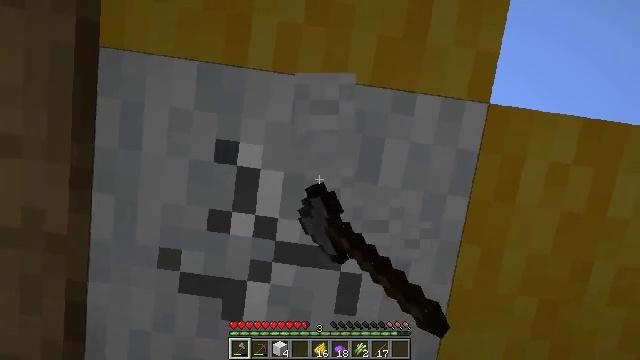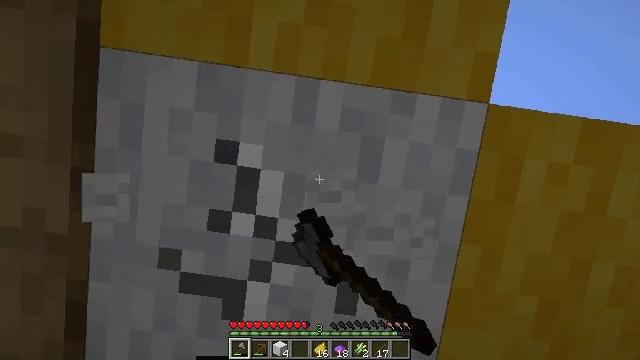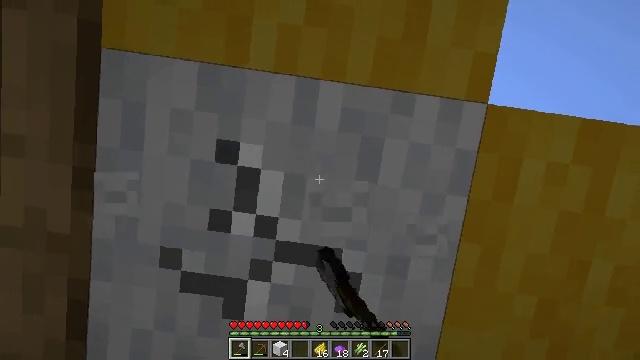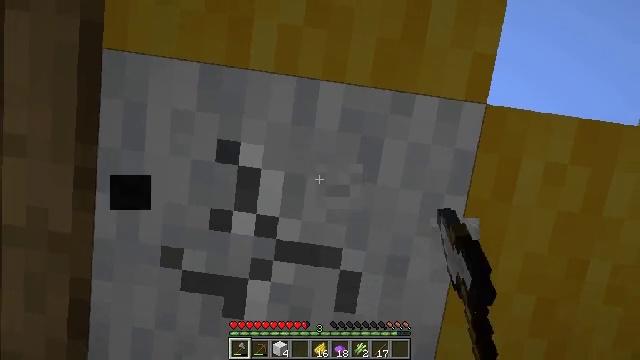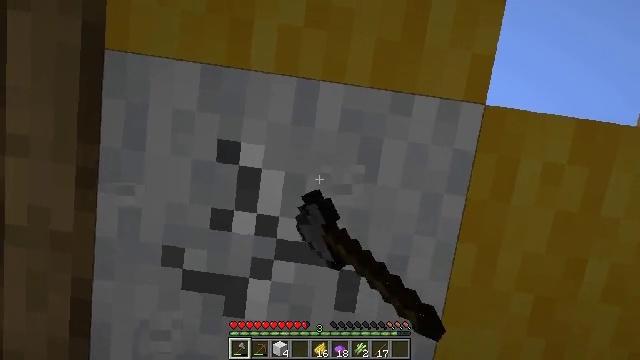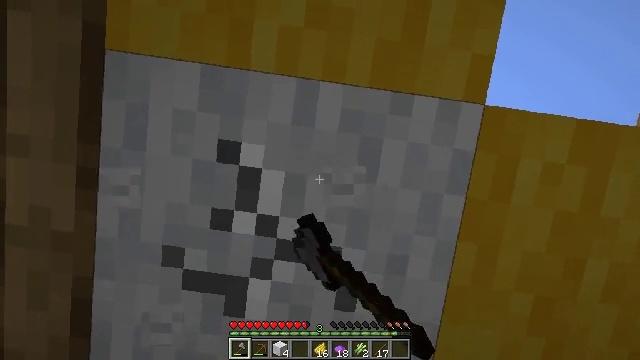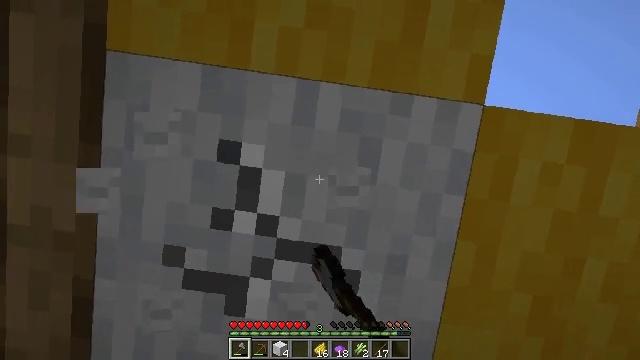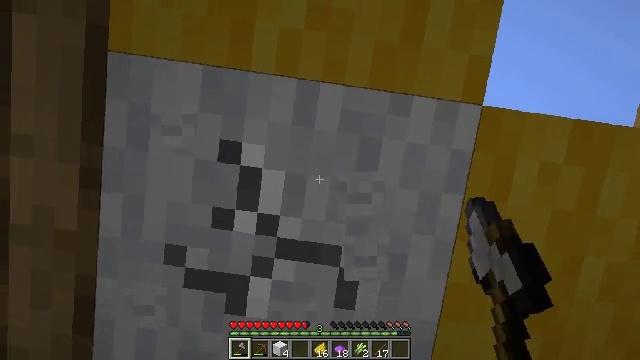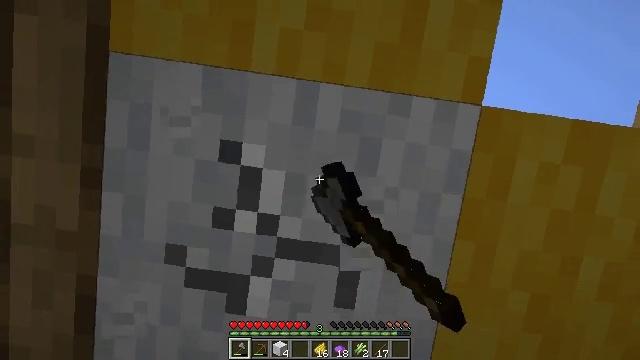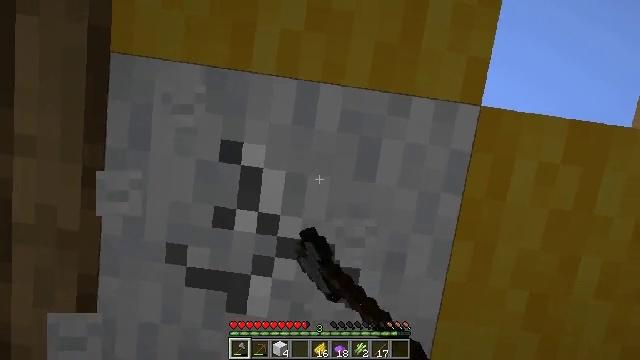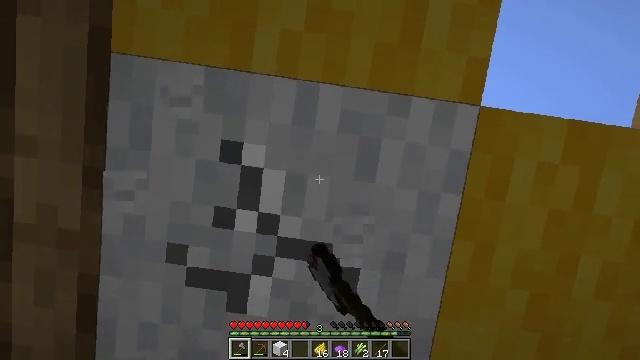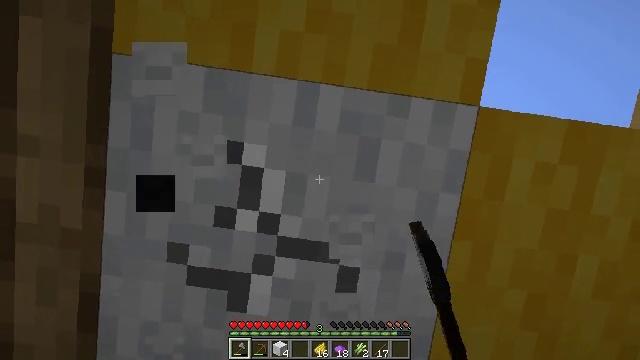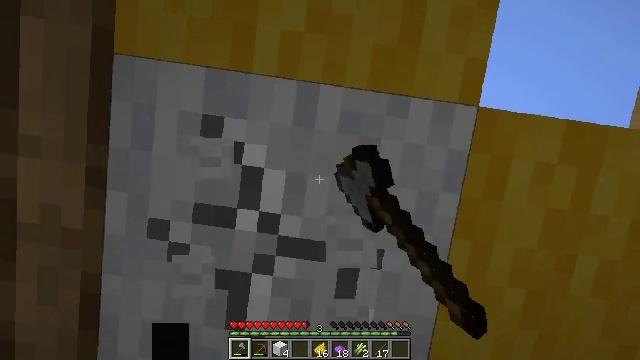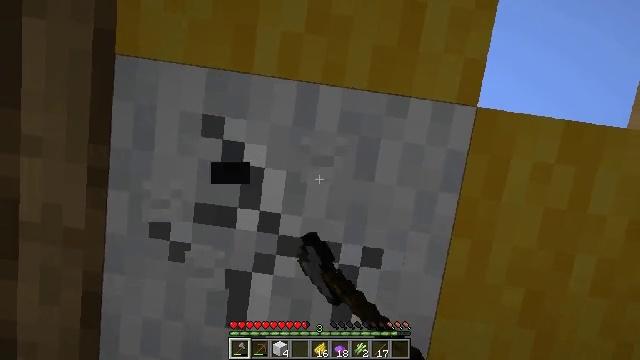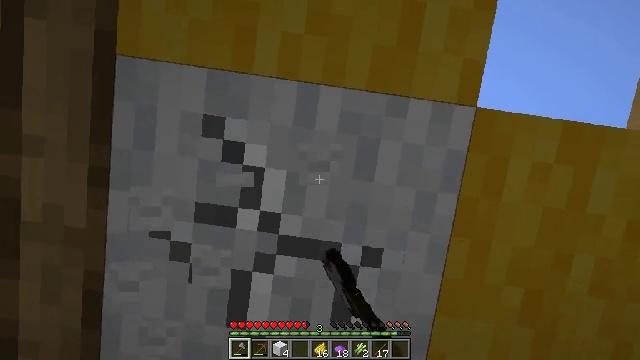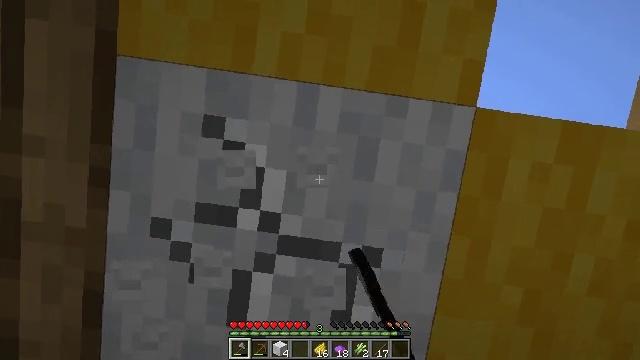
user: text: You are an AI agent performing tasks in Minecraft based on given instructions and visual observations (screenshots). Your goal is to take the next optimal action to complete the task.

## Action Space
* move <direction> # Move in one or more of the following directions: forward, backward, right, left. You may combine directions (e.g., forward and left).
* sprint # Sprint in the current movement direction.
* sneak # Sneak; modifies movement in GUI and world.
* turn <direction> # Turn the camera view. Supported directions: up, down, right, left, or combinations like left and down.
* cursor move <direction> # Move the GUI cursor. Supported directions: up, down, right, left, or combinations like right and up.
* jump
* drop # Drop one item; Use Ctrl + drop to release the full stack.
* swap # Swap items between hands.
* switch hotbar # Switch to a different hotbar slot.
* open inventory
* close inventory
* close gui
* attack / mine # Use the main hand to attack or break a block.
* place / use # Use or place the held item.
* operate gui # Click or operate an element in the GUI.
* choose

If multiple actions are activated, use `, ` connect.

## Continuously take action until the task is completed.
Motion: motion action
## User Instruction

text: Gather white wool from a build.
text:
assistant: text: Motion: attack / mine
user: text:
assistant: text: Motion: attack / mine
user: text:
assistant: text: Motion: attack / mine
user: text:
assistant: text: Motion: attack / mine
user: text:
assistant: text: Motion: attack / mine
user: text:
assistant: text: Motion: attack / mine
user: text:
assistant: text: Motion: attack / mine
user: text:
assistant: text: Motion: attack / mine
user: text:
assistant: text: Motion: attack / mine
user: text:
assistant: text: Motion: attack / mine
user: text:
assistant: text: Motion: attack / mine
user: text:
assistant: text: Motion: attack / mine
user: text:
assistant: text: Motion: attack / mine
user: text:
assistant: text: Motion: attack / mine
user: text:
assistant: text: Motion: attack / mine
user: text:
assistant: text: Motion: attack / mine
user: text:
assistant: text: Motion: attack / mine
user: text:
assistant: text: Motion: attack / mine
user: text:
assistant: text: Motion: attack / mine
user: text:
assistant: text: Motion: attack / mine
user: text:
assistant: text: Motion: attack / mine
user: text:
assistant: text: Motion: attack / mine
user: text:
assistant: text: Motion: attack / mine
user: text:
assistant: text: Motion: attack / mine
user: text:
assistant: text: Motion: attack / mine
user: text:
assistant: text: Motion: attack / mine
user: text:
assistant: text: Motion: attack / mine
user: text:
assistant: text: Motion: attack / mine
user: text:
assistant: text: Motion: attack / mine
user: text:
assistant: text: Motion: attack / mine